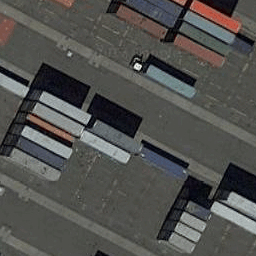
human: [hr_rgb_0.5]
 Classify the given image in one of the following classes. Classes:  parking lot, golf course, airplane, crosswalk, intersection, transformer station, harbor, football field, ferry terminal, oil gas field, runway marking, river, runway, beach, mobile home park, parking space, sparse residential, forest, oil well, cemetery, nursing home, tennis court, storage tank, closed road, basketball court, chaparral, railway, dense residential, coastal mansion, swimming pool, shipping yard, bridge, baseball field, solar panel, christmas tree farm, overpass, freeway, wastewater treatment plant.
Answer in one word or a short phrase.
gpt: shipping yard